Interaction volume radius: 10 \u00c5
Interaction volume height: 20 \u00c5
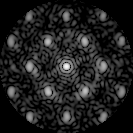
Disorder parameter: 0.3757